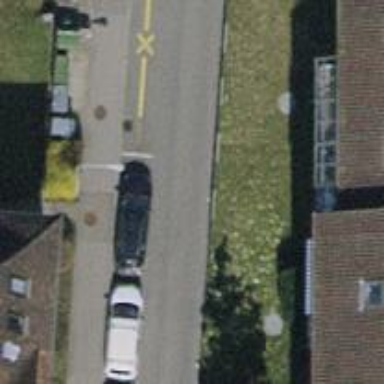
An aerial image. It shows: Residential road with parallel marked parking lanes on the left side. The road surface is asphalt.